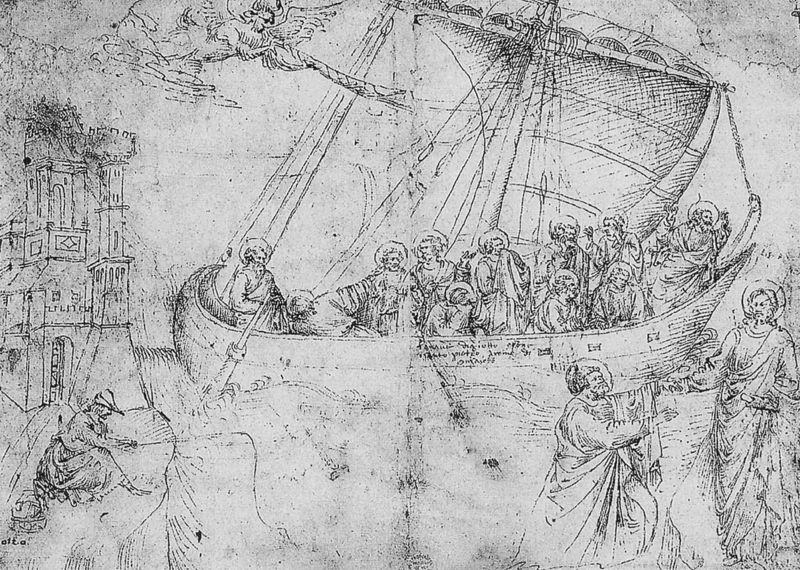
Titel: Federzeichnung nach dem Mosaik der “Navicella”  von Giotto
Künstler: Parri Spinelli
Institution: New York, The Metropolitan Museum of  Art
Schlagwörter: gott, mann, meer, wolken, see, stadt, männer, skizze, zeichnung, bibel, wind, kirche, boot, ruder, turm, engel, schiff, segel, segelboot, linien, hafen, reling, schiffbruch, burg, schwarz weiß, bleistift, heiligenschein, christus, jesus, heilige, anker, christen, jerusalem, verkündigung, angler, heiligenscheine, apostel, kniender, rehling, dog, nibums, schgigg, knienderjesus